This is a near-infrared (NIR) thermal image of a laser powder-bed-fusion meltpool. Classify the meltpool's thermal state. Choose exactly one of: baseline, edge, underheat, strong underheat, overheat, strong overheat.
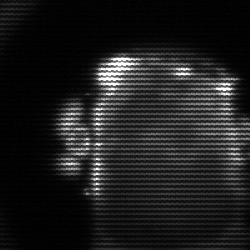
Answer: baseline